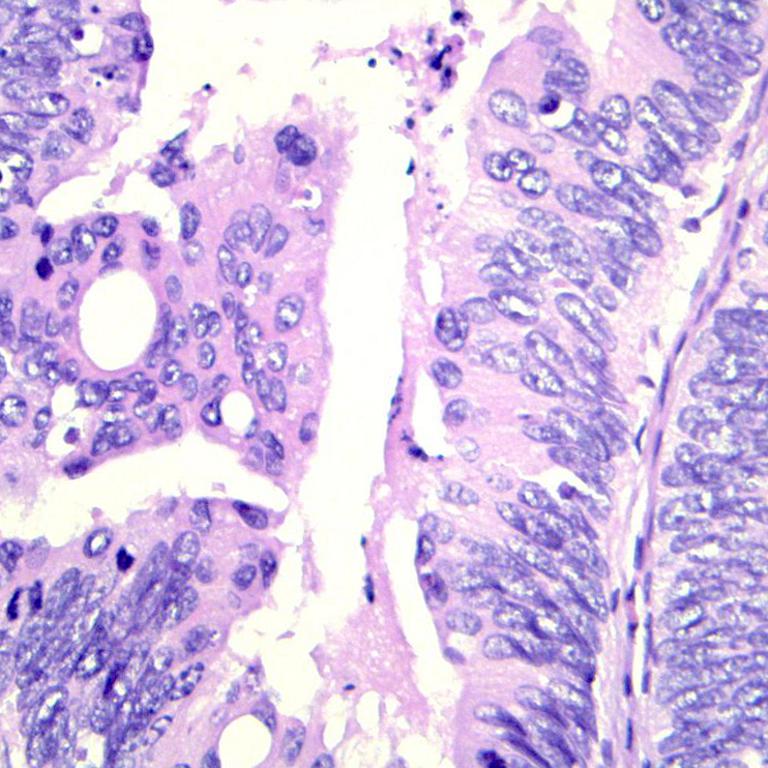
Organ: colon
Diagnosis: adenocarcinomas